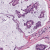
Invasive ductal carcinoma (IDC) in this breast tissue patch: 1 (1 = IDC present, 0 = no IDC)